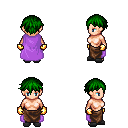
a pixel art fantasy rpg character, female body template, human, light skin, lavender cape, robe skirt, green short bangs hairstyle, gold gloves, gray slippers, four views (front, back, left, right), 2x2 character sprite sheet, small pixel art, hard edges, no anti-aliasing